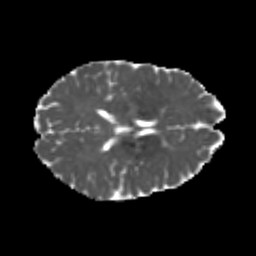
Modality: MD
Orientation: axial
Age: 22
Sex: female
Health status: healthy
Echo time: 0.074 s